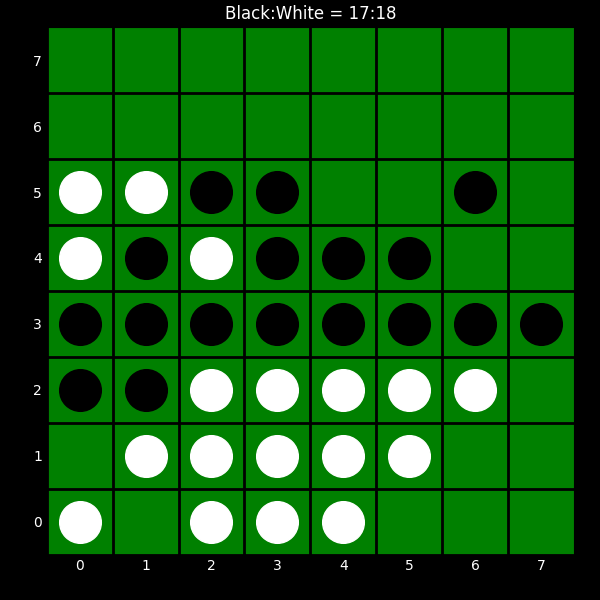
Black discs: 17
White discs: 18